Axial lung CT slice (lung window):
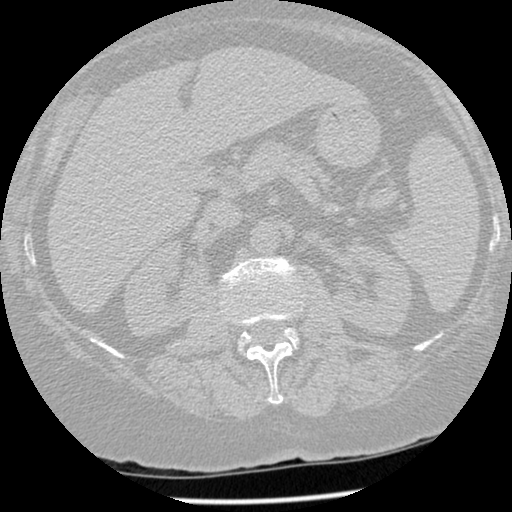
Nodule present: no